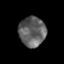
Tissue: prostate
Cell type: T cells
Senescence score: 0.3218
Nuclear area (px): 781
Mean DAPI intensity: 97.186